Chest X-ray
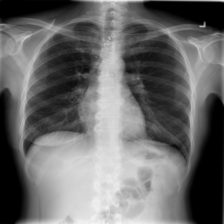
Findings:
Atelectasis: negative
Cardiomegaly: negative
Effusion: negative
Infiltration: negative
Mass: negative
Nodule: negative
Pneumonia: negative
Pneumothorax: negative
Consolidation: negative
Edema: negative
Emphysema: negative
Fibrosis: negative
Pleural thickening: negative
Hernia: negative